Question: Please consider a case as show in the image below...

I have two different apps (content + navigation) in a same excel sheet that are able to communicate with each other,
Based on this scenario, following are some questions...
1- Is it possible to deliver an excel document (standalone) which contains both of these apps, so that the end user doesn't need to insert these apps from the ribbon toolbar and user could be able to use this document on any machine (without any configurations and involving the app store/network)?
2- Is it possible to automate the process of generating excel documents that contains both of these apps? My purpose of doing this automation is to change the data contained in excel sheets, and user can perform analysis with his data.
## Thanks!
Asif
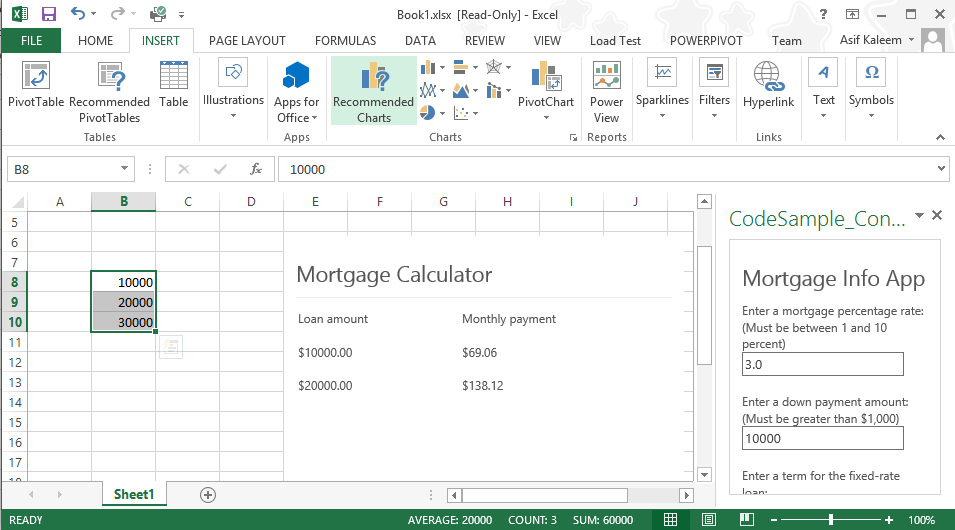
Answer: I asked the same question on msdn forums and got some feedback by them, you may follow the link below for details...
<URL>
Based on these details, my understanding is that Office 2013 web apps don't currently support standalone deployments packaged with local html files. But in future they might think of providing support for disconnected mode web apps in Office 2013.
Your comments are welcome!
Thanks,
Asif